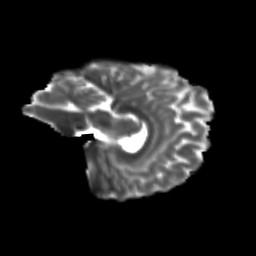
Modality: T2w
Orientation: sagittal
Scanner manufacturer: siemens
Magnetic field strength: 3 T
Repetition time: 9.2 s
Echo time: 0.084 s